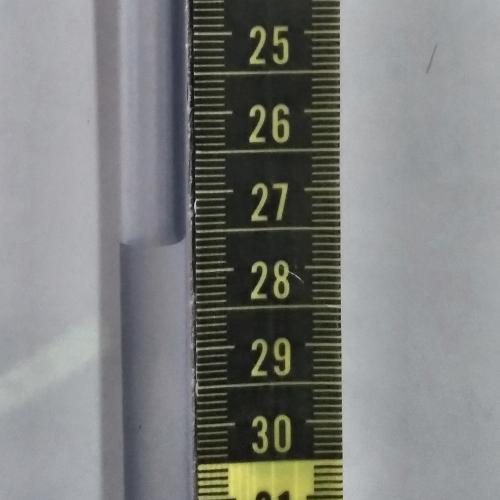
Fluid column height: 27.6 cm